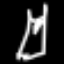
Label: The Eiffel Tower